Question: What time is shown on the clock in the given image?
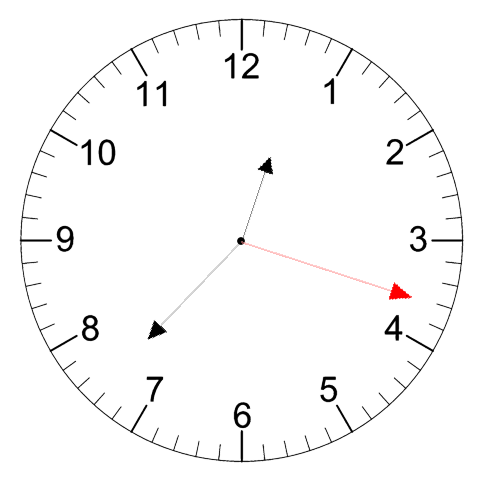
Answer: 12:37:18